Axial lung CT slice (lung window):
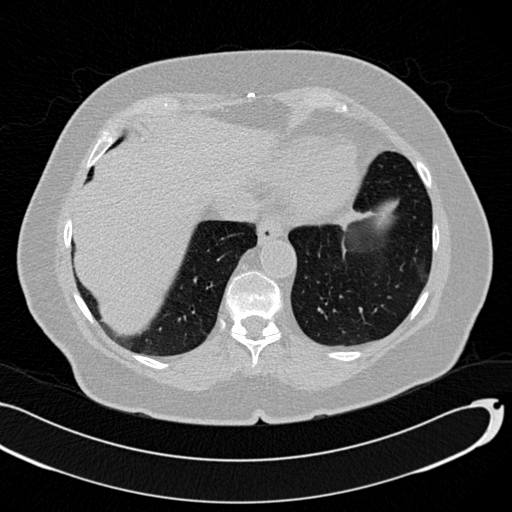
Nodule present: no